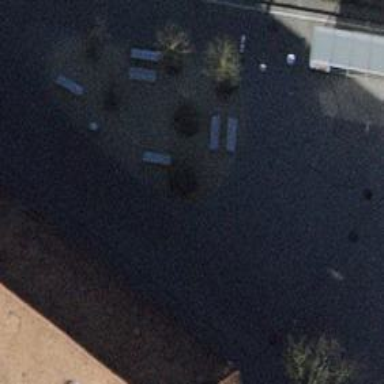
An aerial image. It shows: White bench.